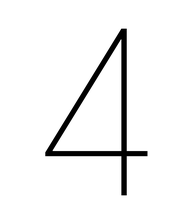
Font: Inter_Thin